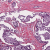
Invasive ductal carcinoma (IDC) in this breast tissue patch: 1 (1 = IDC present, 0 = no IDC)